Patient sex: M
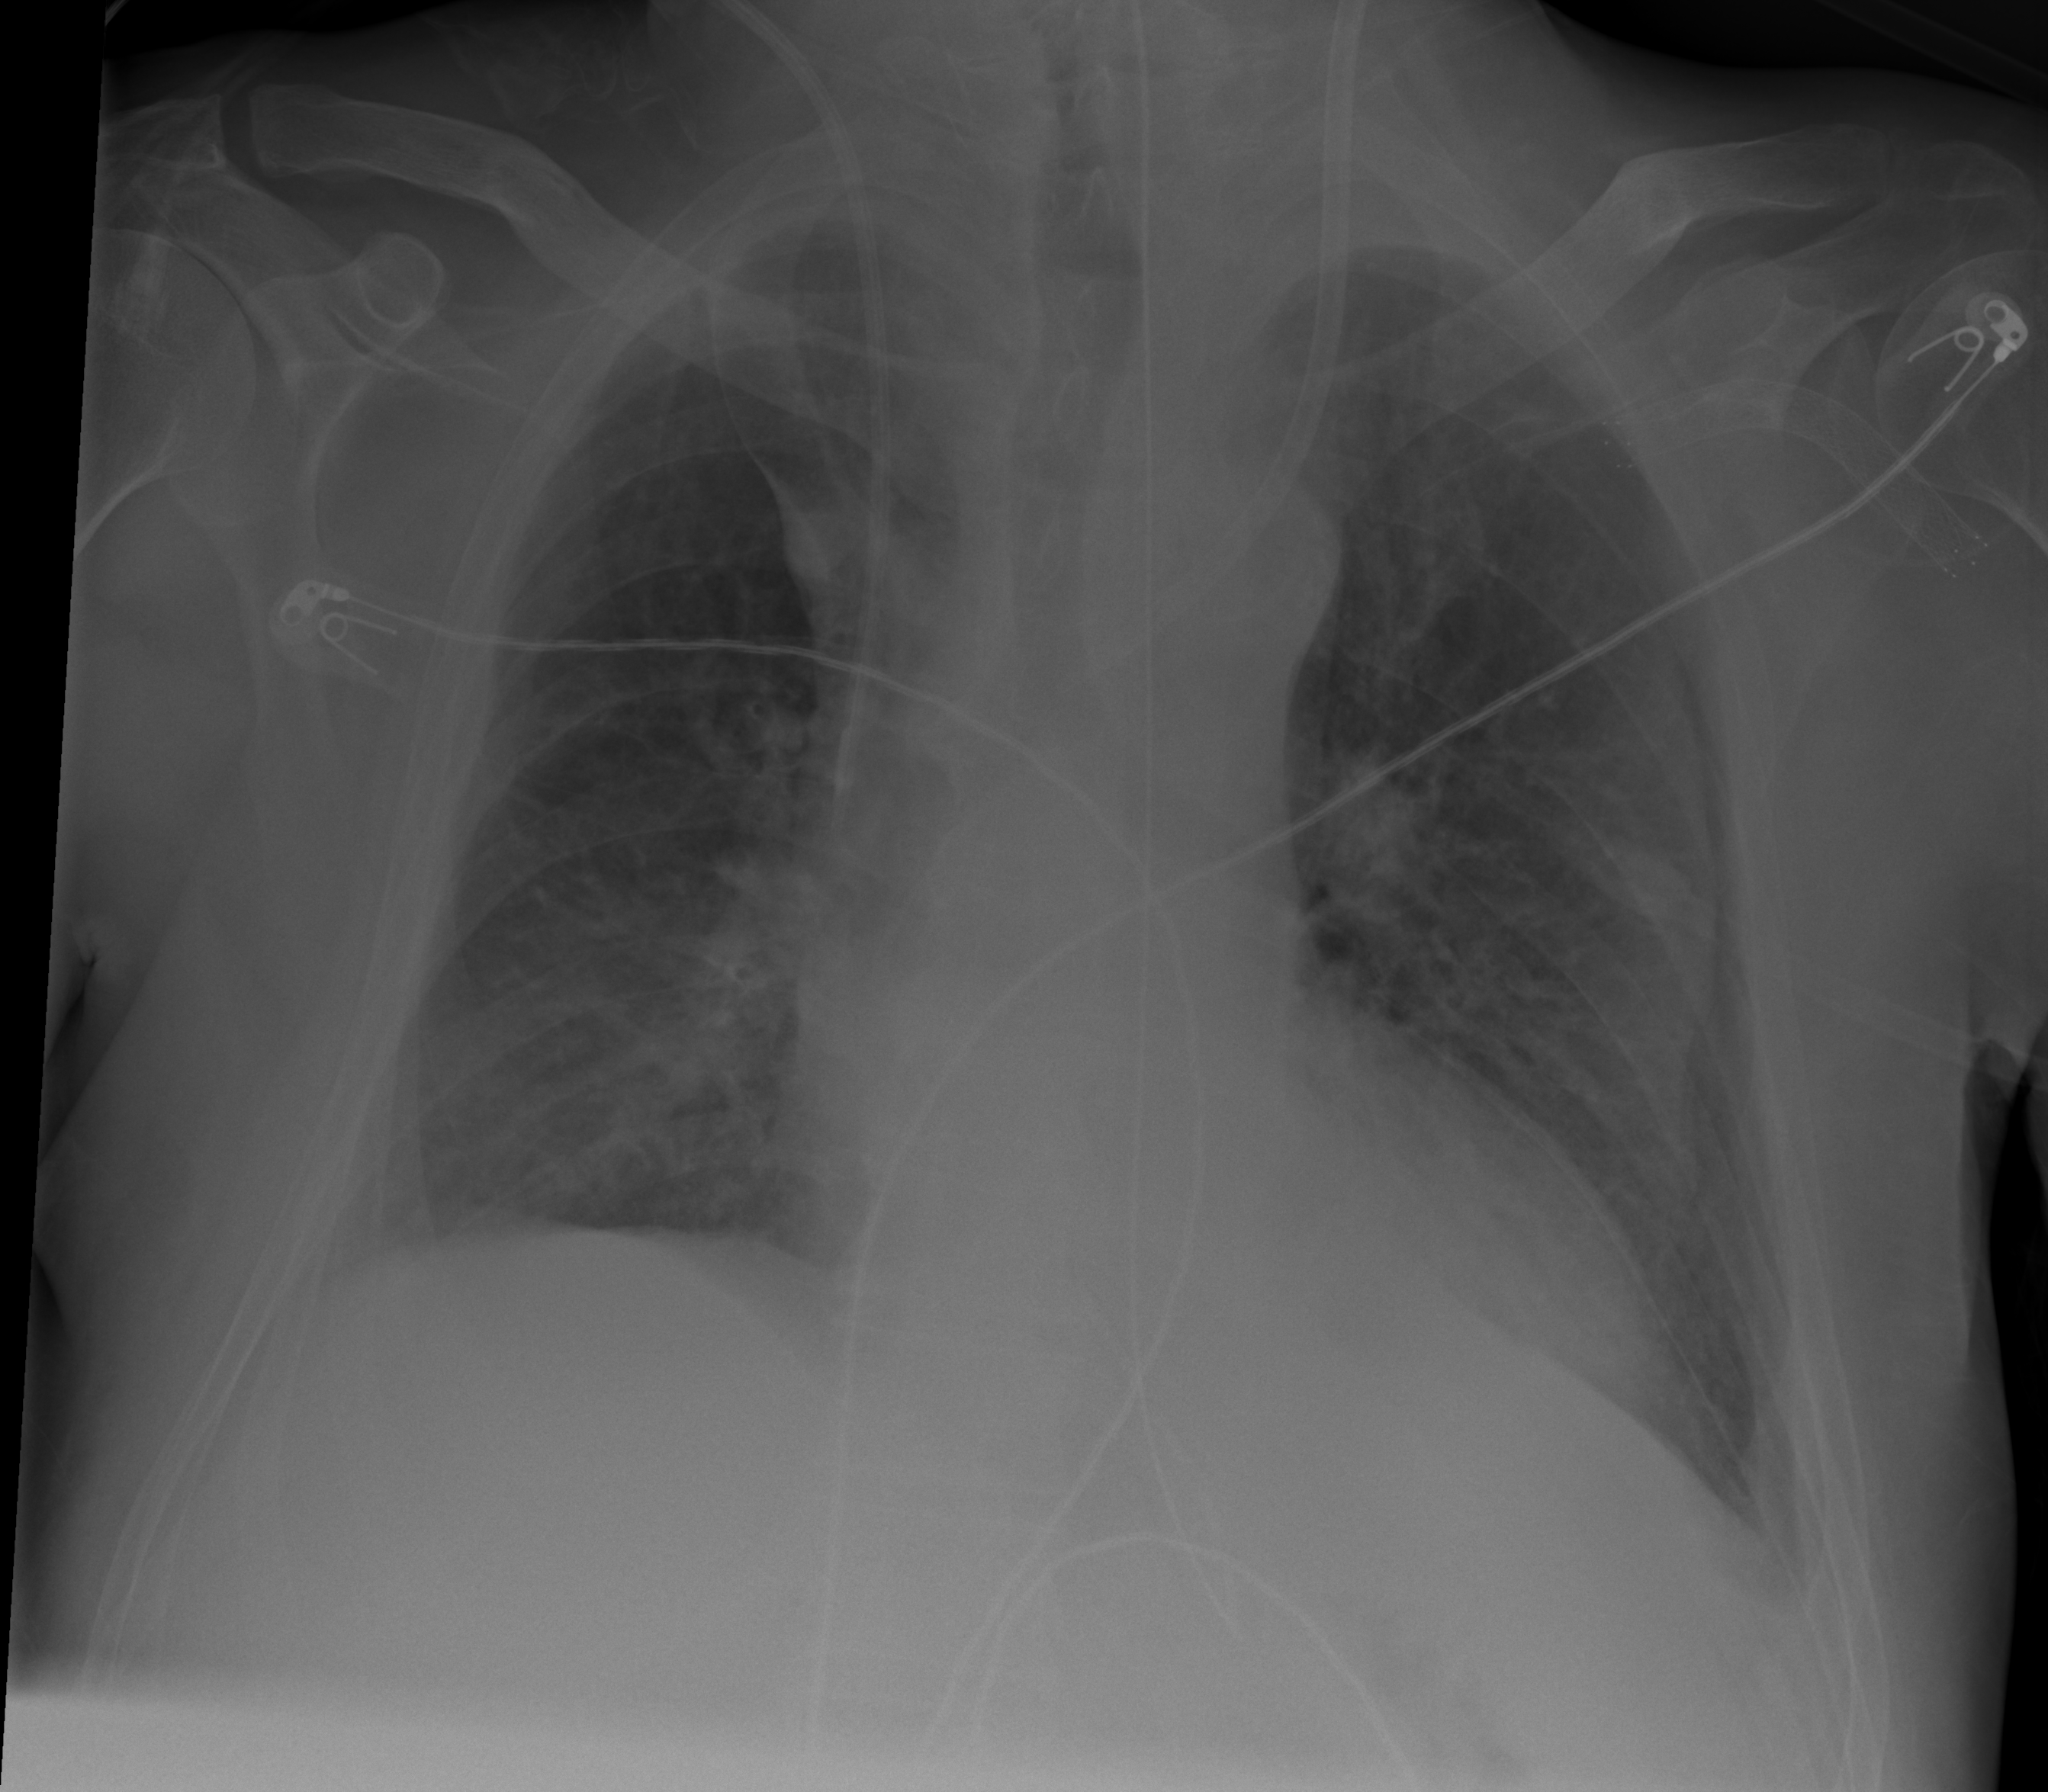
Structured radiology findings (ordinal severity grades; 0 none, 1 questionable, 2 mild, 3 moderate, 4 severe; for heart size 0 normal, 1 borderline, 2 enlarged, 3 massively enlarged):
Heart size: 2
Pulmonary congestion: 2
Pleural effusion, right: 2
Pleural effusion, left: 0
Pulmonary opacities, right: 2
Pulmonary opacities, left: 0
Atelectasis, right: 2
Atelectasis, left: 0